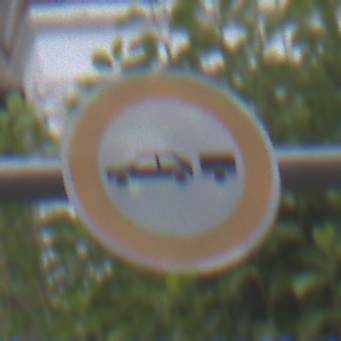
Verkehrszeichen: VerbotPersonenkraftwagenMitAnhaenger
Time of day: MorningAfternoon
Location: Outdoor (Urban)
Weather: Overcast
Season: NotSpecified
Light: Natural